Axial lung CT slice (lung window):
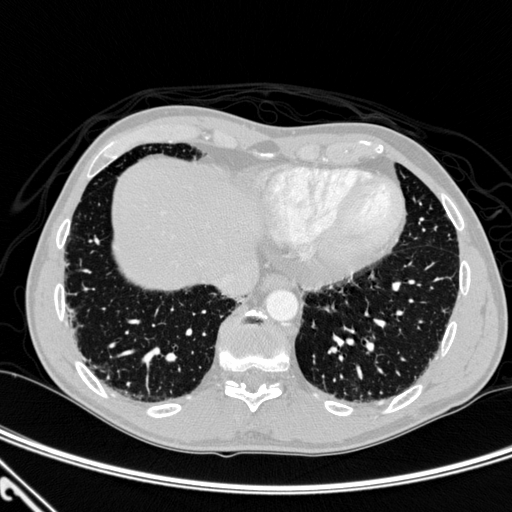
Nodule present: no